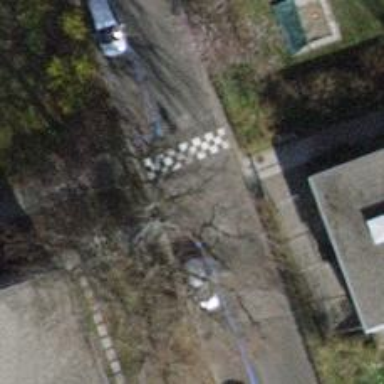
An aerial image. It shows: Asphalt surface with hump for traffic calming.